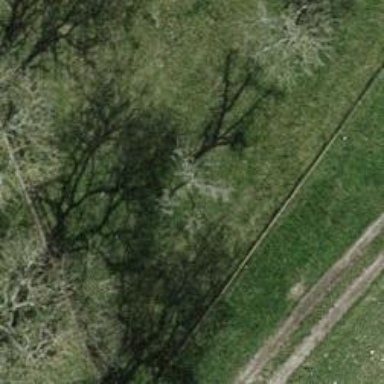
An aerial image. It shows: Single tag "natural: tree."